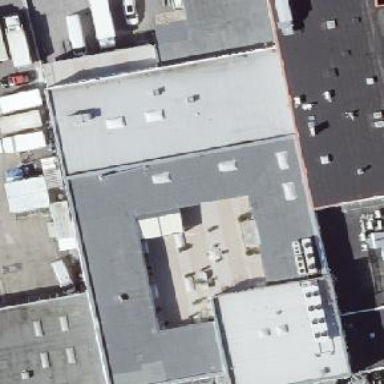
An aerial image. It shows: Warehouse.